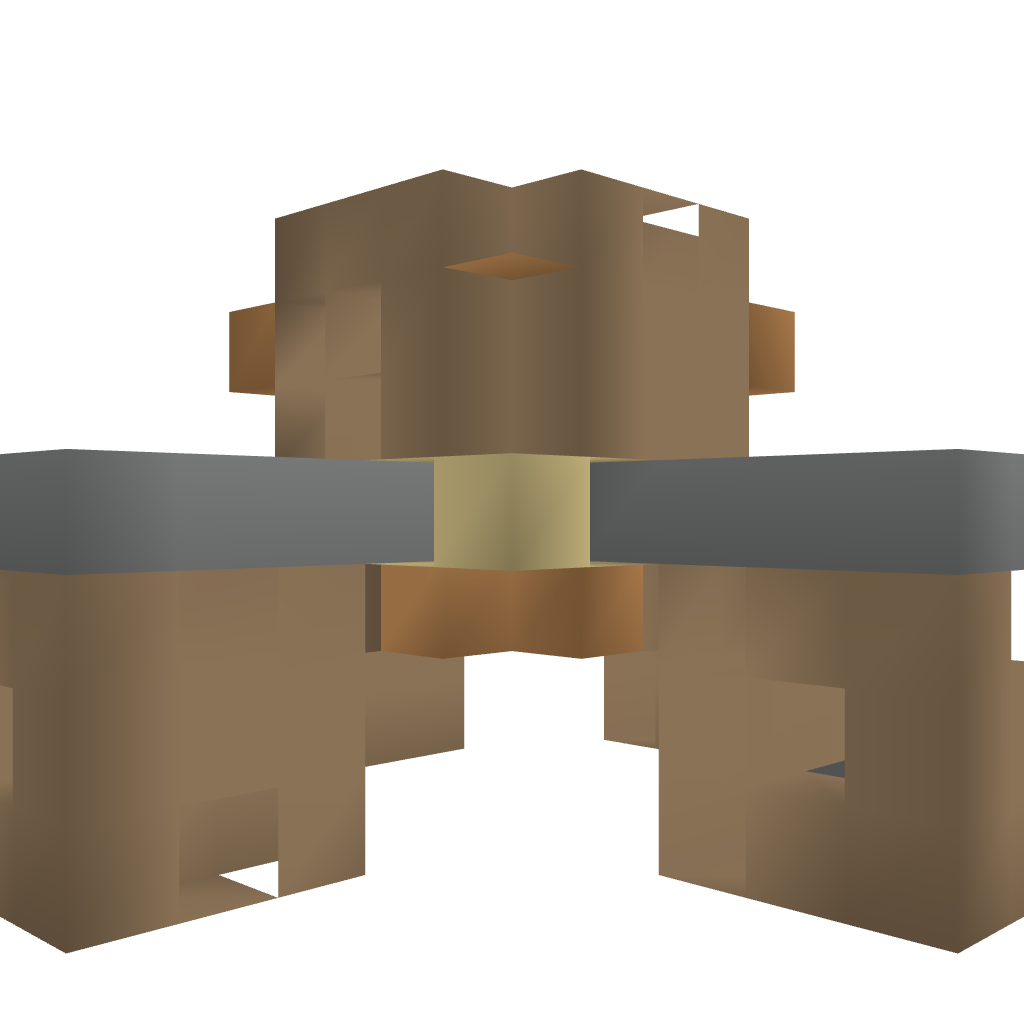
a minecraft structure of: Lamp Schematic